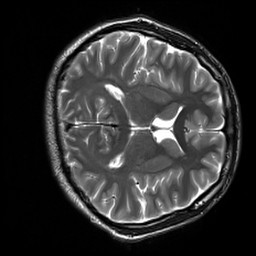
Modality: T2w
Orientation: axial
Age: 23
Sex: male
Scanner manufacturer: siemens
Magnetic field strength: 3 T
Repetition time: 7 s
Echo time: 0.09 s